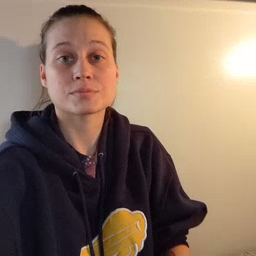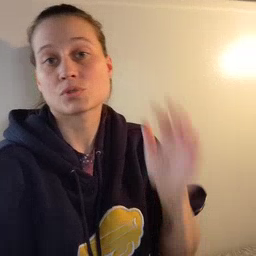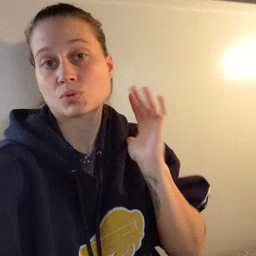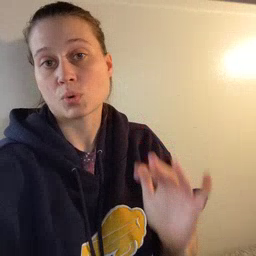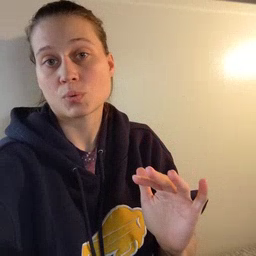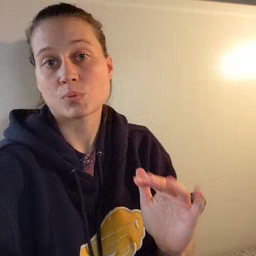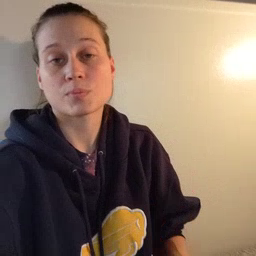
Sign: snow